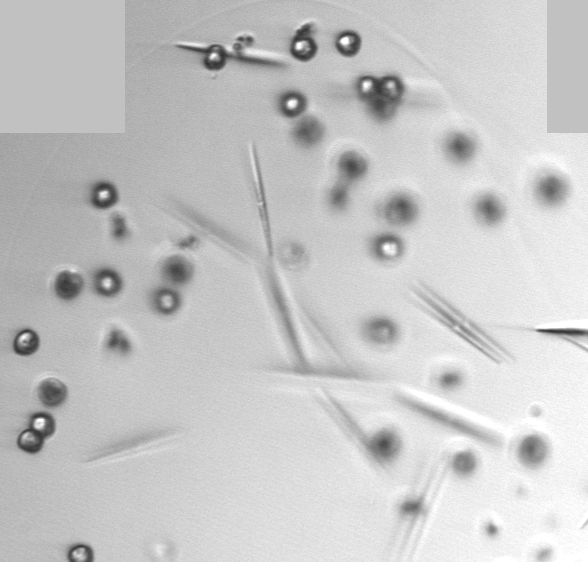
Label: Phaeocystis